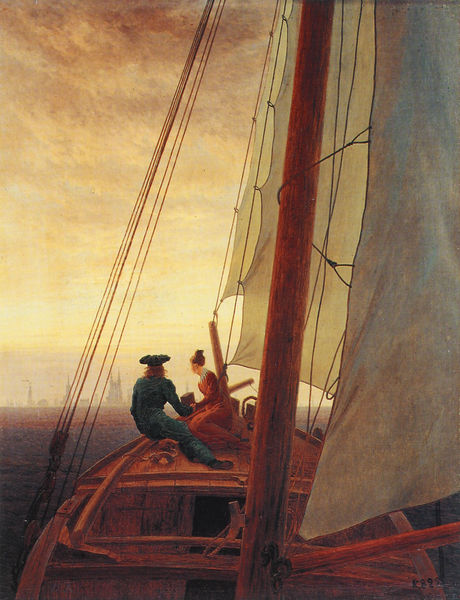
Titel: Auf einem Segelboot
Künstler: Caspar David Friedrich
Institution: St. Petersburg, Eremitage
Schlagwörter: blau, gemälde, himmel, mann, meer, wasser, weiß, wolken, menschen, see, stadt, abend, braun, frau, holz, hut, kleid, licht, rücken, dame, rot, wolke, malerei, anzug, horizont, morgen, sonnenaufgang, paar, boot, ruder, dutt, schiff, schiffe, segel, segelboot, ruhe, mast, segelschiff, dunst, sonnenuntergang, bug, hafen, masten, friedrich, romantik, seile, taue, segeln, dreispitz, betrachten, romantisch, kapitän, london, segeltuch, david, heimkehr, flaute, holzschiff, caspar, new york, ruhige see, steuer, wanten, pasr, #mast, baum mast, #segel